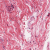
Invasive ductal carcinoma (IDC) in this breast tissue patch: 0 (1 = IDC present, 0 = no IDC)